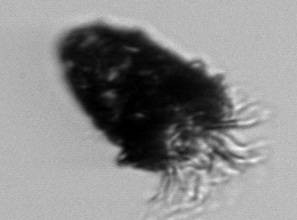
Label: Stenosemella_pacifica